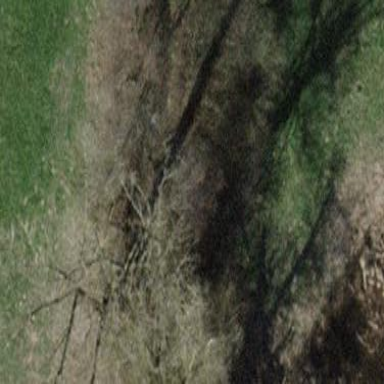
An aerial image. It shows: Forest with mixed types of leaves.